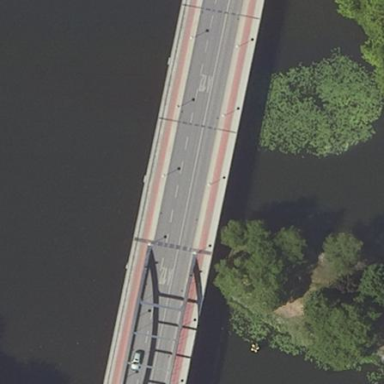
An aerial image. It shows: Architectural bridge with arched structure.